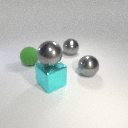
large gray metal sphere behind large gray metal sphere